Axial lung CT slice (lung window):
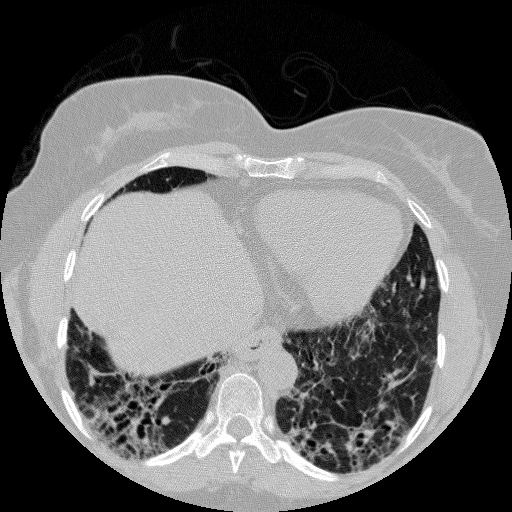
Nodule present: no